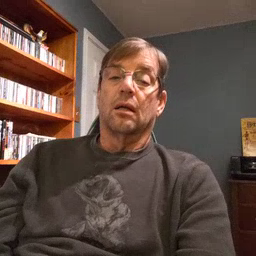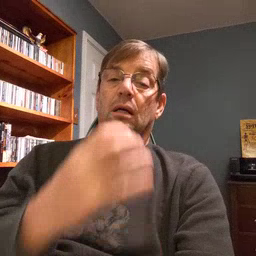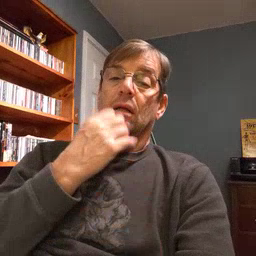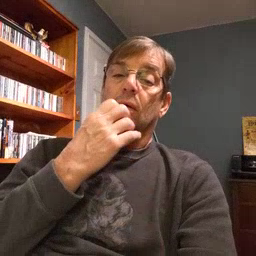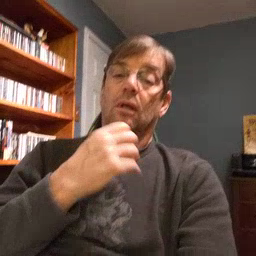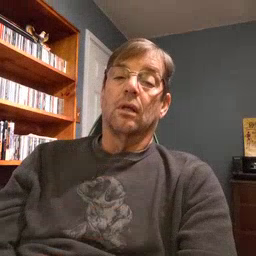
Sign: underwear